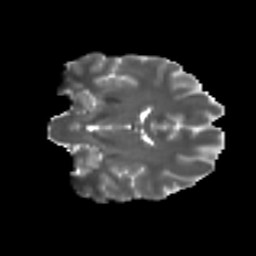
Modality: T2w
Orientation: coronal
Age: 25
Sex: male
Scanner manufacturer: ge
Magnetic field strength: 3 T
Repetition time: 7.8 s
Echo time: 0.0606 s